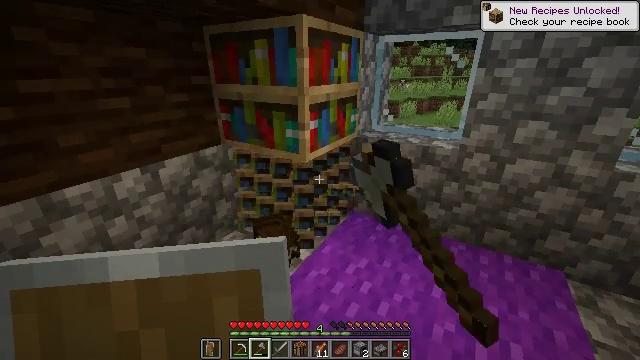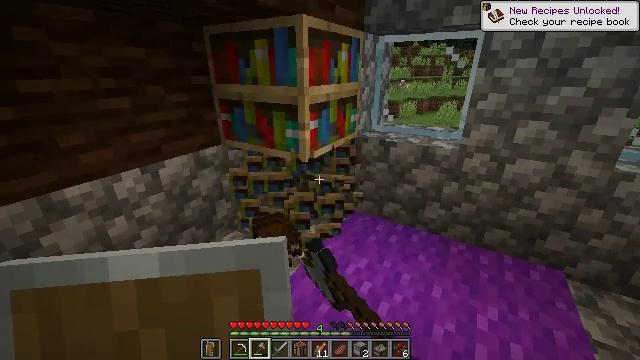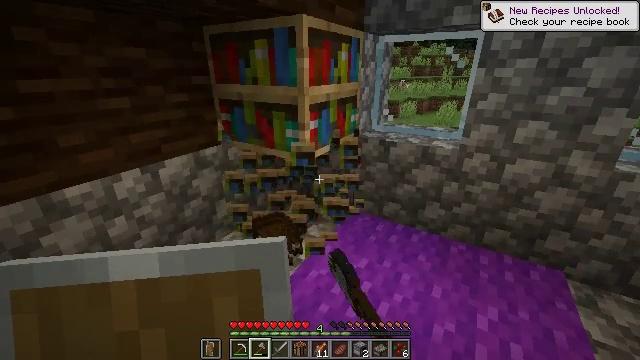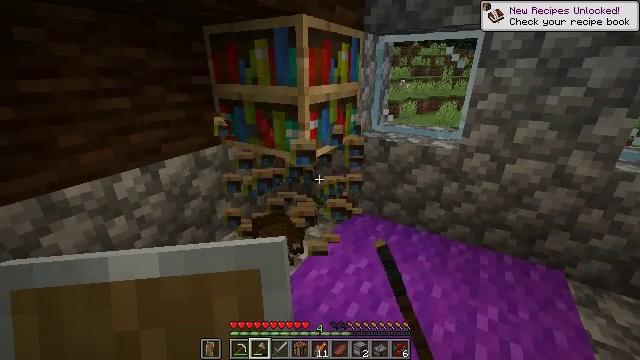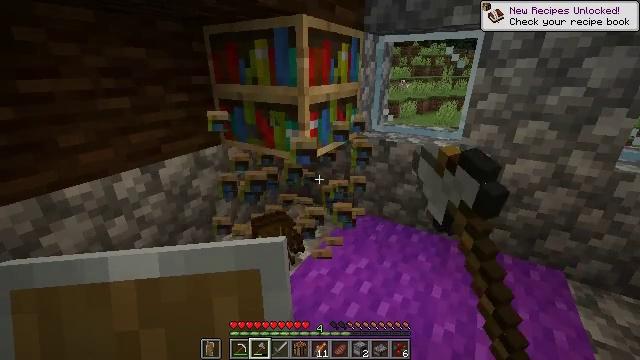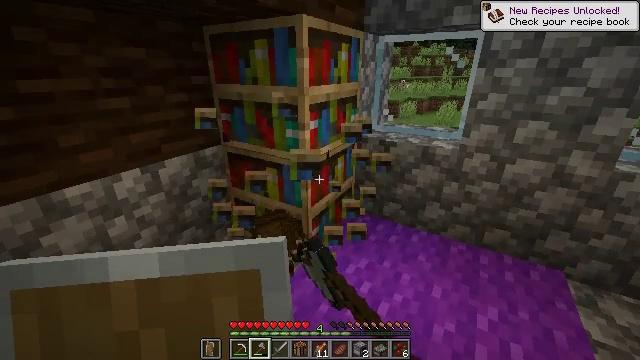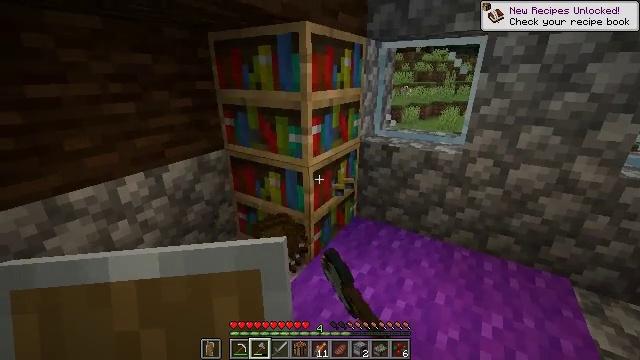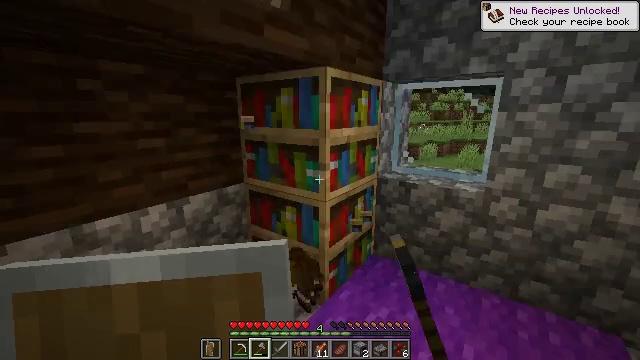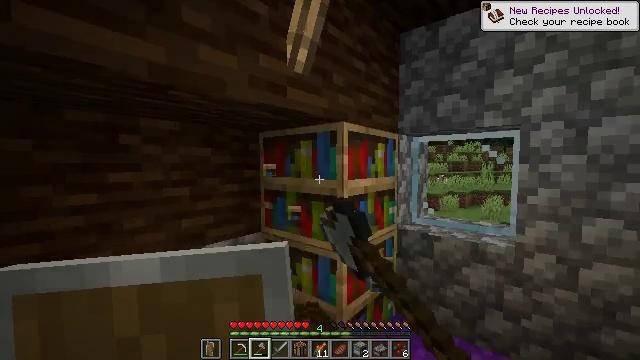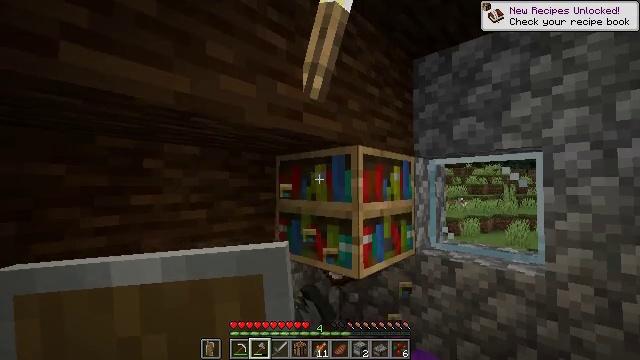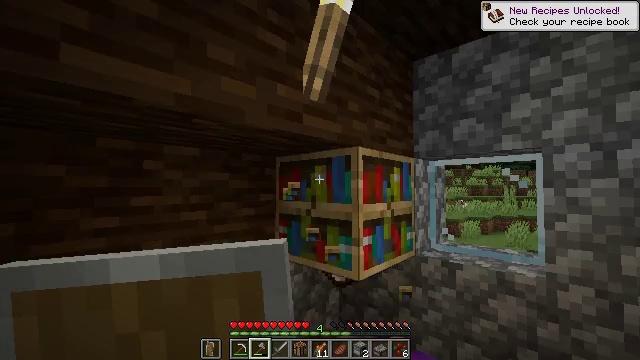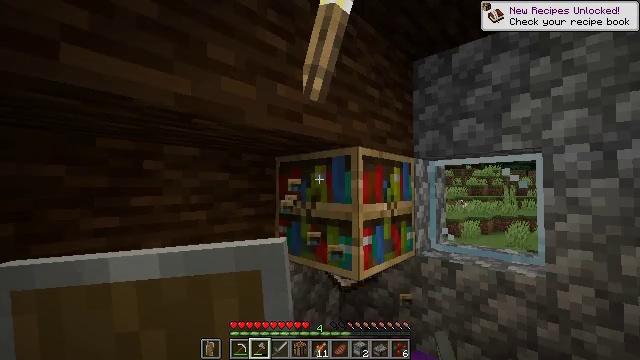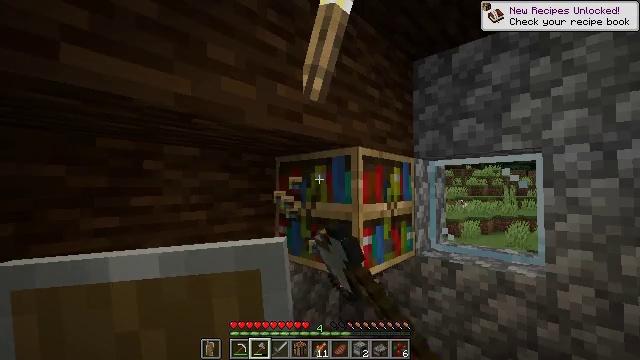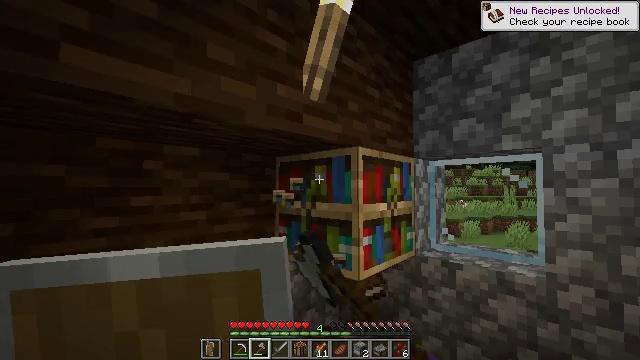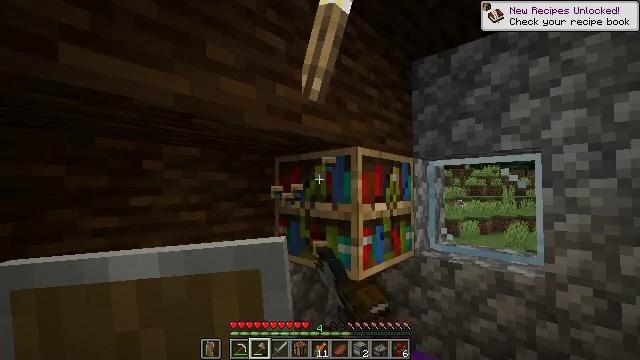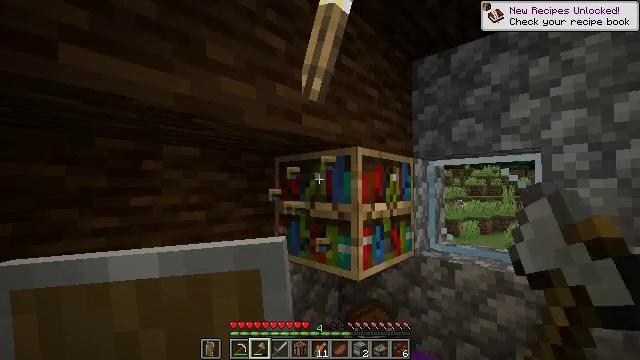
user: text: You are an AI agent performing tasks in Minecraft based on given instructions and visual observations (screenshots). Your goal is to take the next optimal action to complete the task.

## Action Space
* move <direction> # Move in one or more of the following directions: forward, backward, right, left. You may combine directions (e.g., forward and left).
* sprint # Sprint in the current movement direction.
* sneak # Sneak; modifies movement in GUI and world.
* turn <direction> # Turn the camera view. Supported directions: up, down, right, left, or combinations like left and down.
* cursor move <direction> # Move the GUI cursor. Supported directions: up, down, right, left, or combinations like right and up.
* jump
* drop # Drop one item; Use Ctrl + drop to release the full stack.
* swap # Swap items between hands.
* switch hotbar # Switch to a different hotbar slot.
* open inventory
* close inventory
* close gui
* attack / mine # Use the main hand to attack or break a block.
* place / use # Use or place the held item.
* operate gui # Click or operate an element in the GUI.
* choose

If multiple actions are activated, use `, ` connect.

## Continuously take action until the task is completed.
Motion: motion action
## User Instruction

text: Break the bookshelf for books.
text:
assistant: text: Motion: attack / mine
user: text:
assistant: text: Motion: attack / mine
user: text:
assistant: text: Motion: attack / mine
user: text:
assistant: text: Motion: attack / mine
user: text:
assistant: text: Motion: attack / mine
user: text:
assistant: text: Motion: turn up, attack / mine
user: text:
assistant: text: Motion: turn left and up, attack / mine
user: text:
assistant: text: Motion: turn left and up, attack / mine
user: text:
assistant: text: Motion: turn left and up, attack / mine
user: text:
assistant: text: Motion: attack / mine
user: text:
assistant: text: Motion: attack / mine
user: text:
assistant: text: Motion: attack / mine
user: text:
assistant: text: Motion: attack / mine
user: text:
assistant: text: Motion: attack / mine
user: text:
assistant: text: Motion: attack / mine
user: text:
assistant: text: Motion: attack / mine
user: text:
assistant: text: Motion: turn right and down, attack / mine
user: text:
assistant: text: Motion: turn right, attack / mine
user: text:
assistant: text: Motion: attack / mine
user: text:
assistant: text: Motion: attack / mine
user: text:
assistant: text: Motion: attack / mine
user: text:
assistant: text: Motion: attack / mine
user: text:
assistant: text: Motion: attack / mine
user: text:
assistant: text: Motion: attack / mine
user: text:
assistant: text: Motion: attack / mine
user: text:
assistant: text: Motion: attack / mine